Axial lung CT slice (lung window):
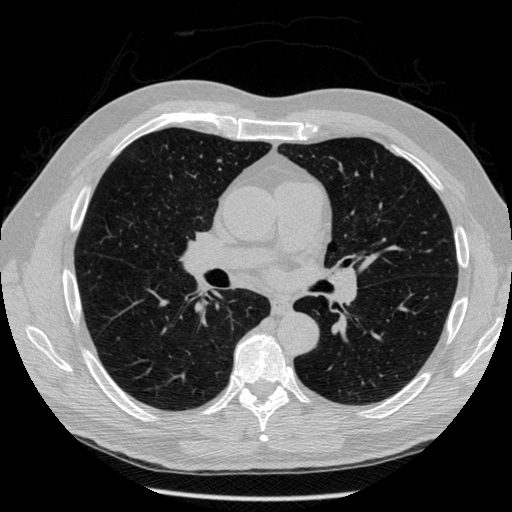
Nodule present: no